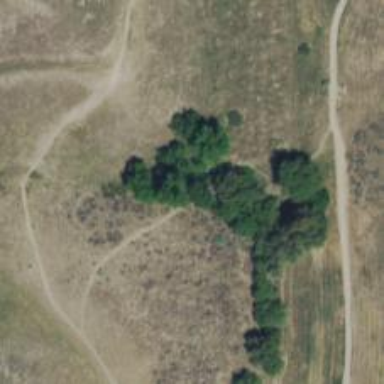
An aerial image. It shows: Path.